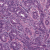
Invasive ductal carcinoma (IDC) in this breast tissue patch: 1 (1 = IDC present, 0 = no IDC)